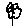
Label: flower